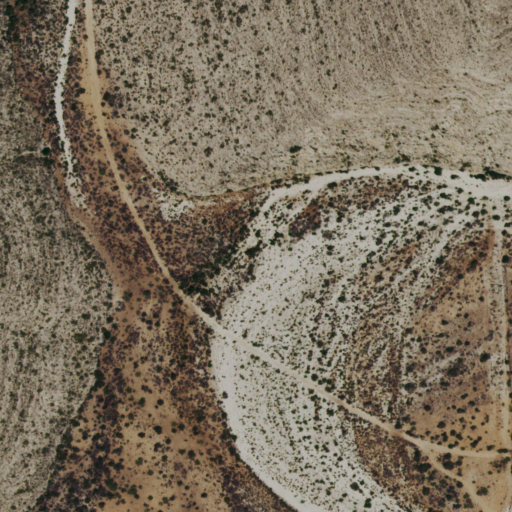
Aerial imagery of valley in New Mexico named Stone Canyon containing only shrub